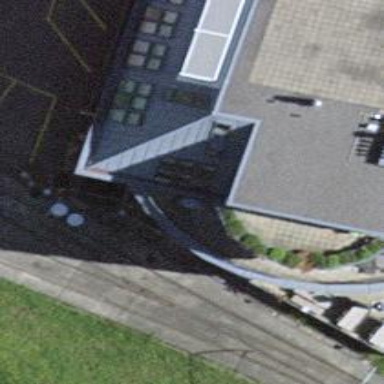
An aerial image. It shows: Restaurant.